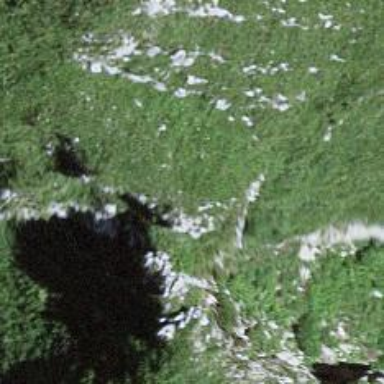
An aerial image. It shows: Cliff in nature.